Question: My 4x5 tibble (below) is stored in a .csv file:

I would like to create a stacked bar chart, where the x-axis represents the three foods and the y-axis represents the percentage points (cumulatively, each bar should add up to 100%), using .
I'm extremely new to using R (and Stackoverflow) and unsure where to begin with creating this.
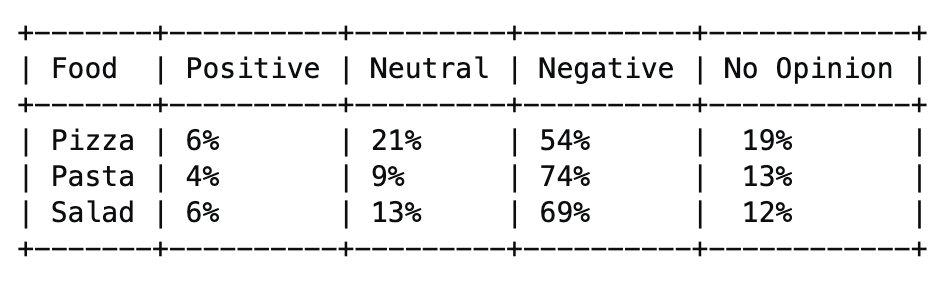
Answer: Try this using 'tidyverse' which contains 'ggplot2':
'''
dat %>%
gather(Key, value, -Food) %>%
ggplot(aes(x = Food, y = value, group = Key, fill = Key)) +
geom_bar(stat = "identity")
'''
I created 'dat' using
'''
dat <- data.frame(Food = c("Pizza", "Pasta", "Salad"), Positive = c(0.06, 0.04, 0.06), Neutral = c(0.21, 0.09, 0.13), Negative = c(0.54, 0.74, 0.69), No_Opinion = c(0.19, 0.13, 0.12))
'''
So all of the bars add up to 1.